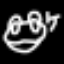
Label: frog